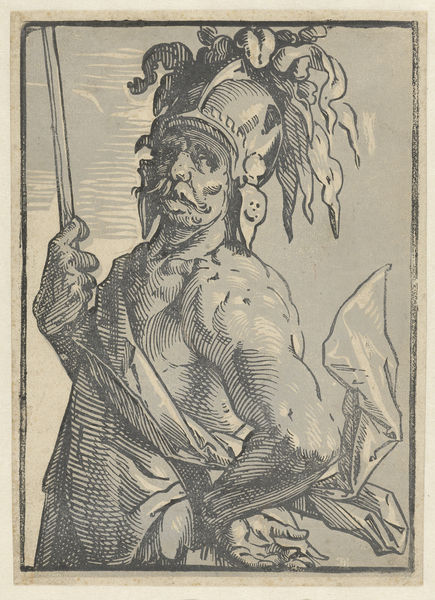
Titel: Mars
Künstler: Hendrick Goltzius
Standort: Amsterdam
Institution: Rijksmuseum
Schlagwörter: homme, moustache, portrait, gravure, casque, drap, livre, estampe, guerrier, personnage, gaulois, bouffon, illstration, geurrier